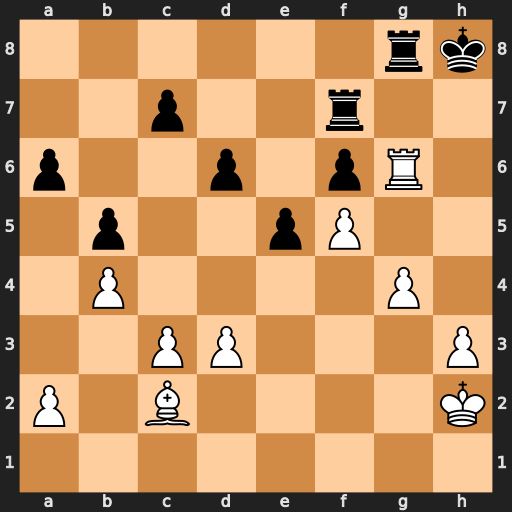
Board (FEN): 6rk/2p2r2/p2p1pR1/1p2pP2/1P4P1/2PP3P/P1B4K/8
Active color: w
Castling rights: -
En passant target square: -
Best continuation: Rxg8+ Kxg8 Bb3 Kg7 Bxf7